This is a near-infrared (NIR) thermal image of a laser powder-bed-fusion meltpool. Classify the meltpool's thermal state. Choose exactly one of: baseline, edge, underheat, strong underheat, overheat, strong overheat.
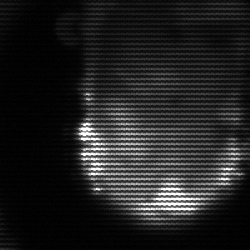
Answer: baseline